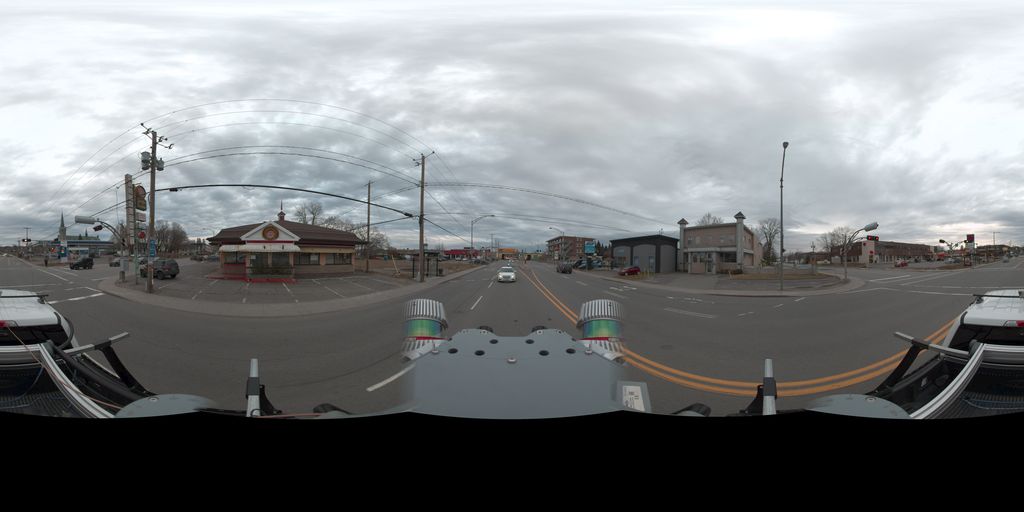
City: quebec_city